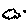
Label: cloud